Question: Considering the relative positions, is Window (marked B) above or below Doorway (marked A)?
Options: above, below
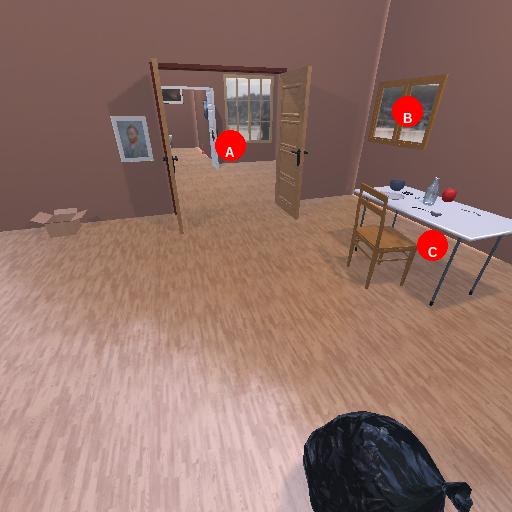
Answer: above